Aerial crown-view tile of a tropical tree (Barro Colorado Island, Panama), acquired 20250616:
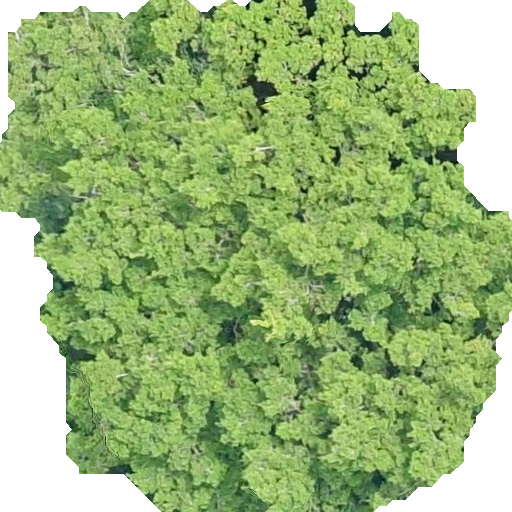
Species: Brosimum alicastrum
GBIF accepted scientific name: Brosimum alicastrum
Crown area: 320.325 m²